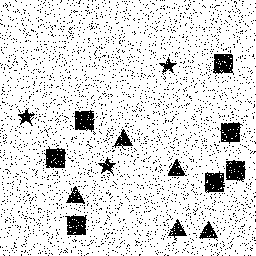
Squares: 7
Triangles: 5
Stars: 3
Total shapes: 15